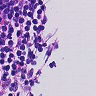
Metastatic tissue present: no